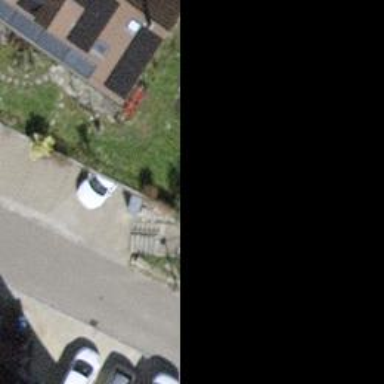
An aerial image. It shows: Road with steps.